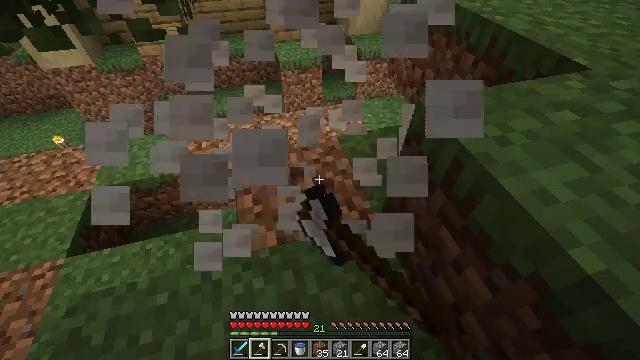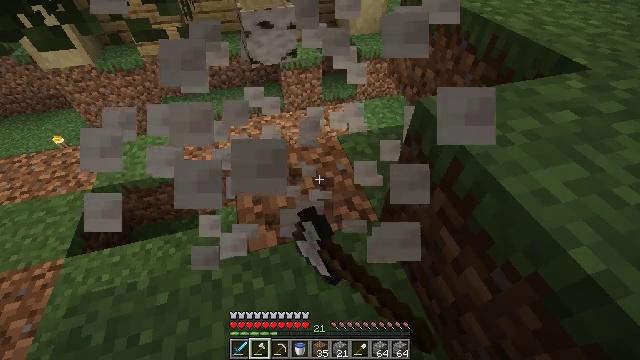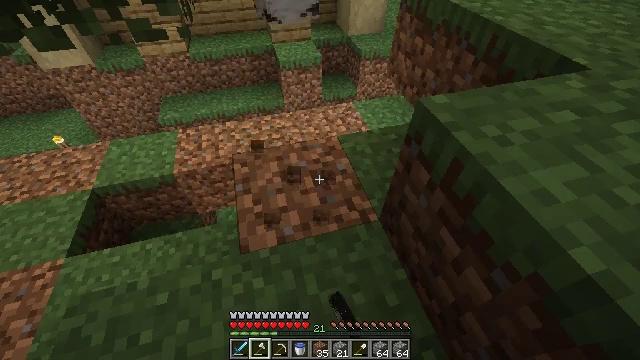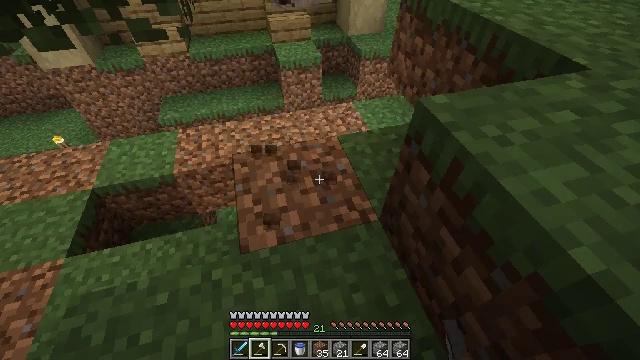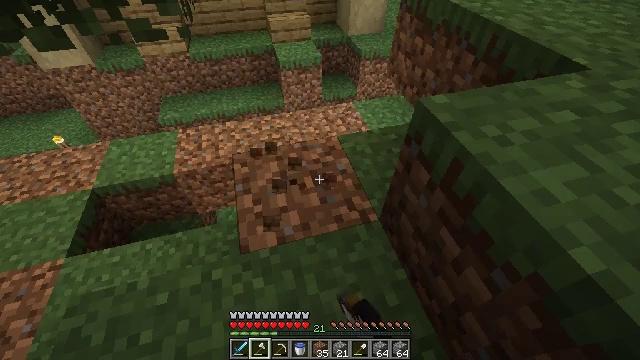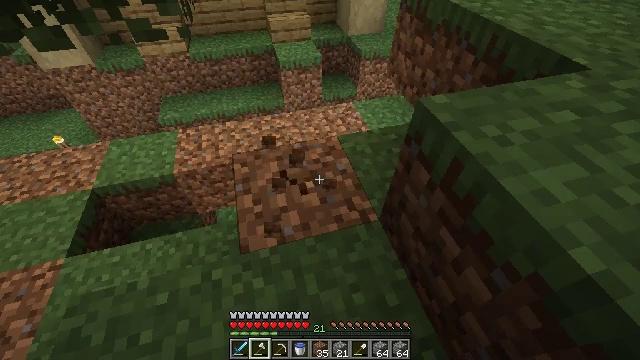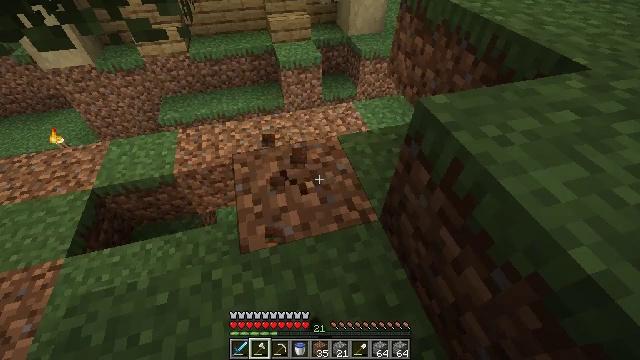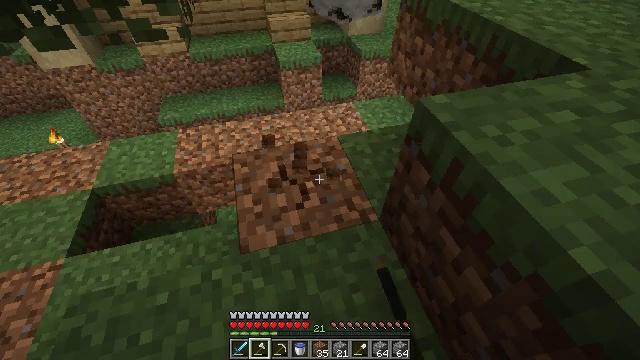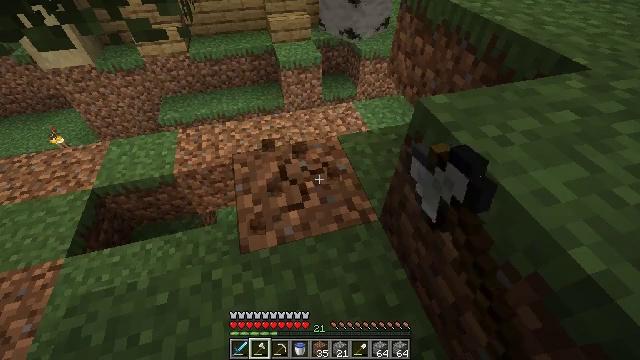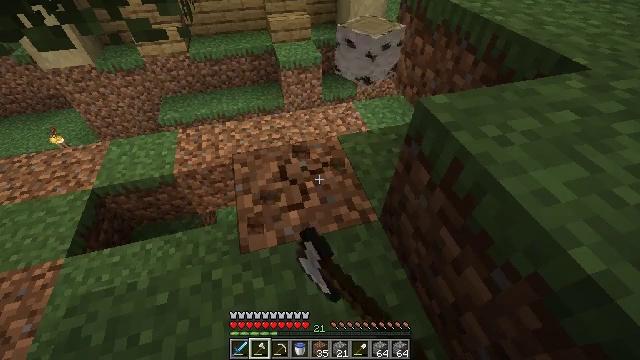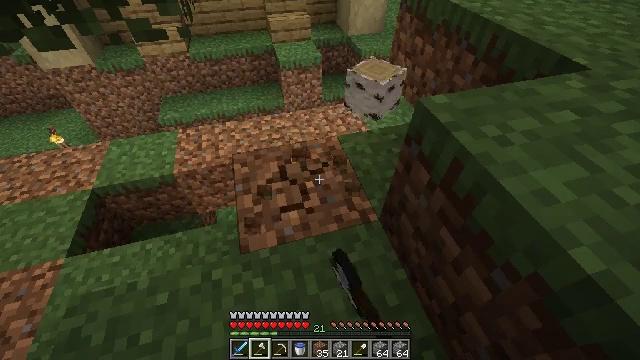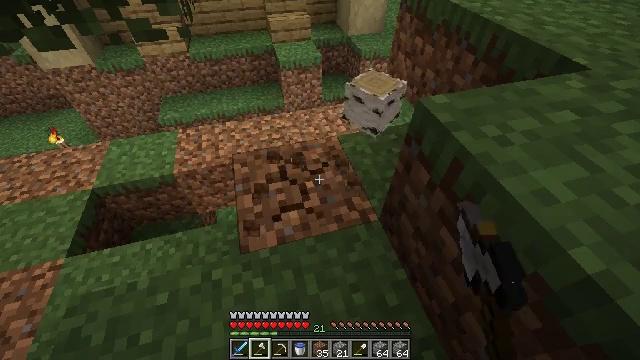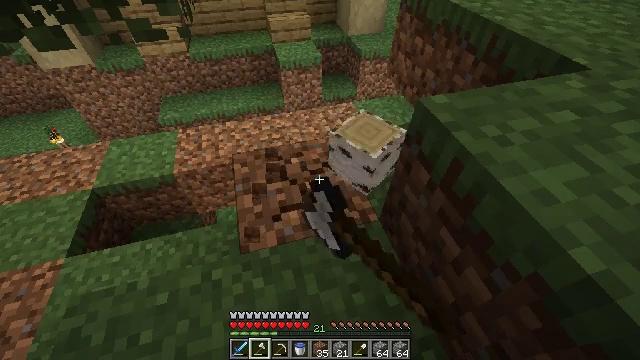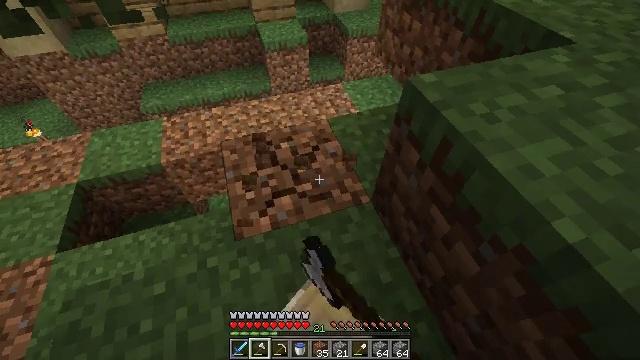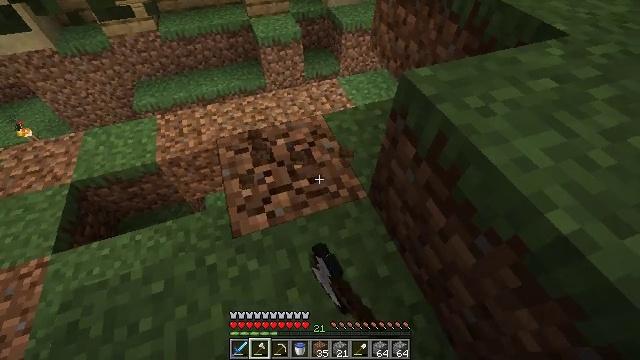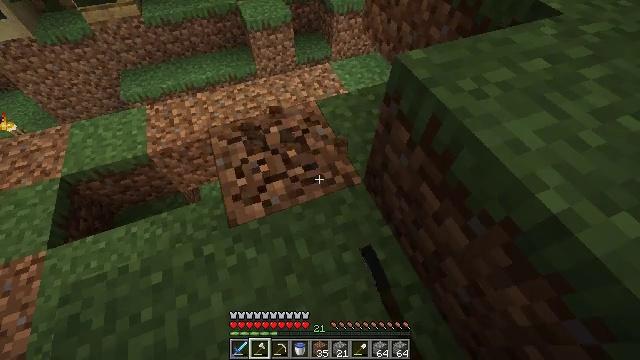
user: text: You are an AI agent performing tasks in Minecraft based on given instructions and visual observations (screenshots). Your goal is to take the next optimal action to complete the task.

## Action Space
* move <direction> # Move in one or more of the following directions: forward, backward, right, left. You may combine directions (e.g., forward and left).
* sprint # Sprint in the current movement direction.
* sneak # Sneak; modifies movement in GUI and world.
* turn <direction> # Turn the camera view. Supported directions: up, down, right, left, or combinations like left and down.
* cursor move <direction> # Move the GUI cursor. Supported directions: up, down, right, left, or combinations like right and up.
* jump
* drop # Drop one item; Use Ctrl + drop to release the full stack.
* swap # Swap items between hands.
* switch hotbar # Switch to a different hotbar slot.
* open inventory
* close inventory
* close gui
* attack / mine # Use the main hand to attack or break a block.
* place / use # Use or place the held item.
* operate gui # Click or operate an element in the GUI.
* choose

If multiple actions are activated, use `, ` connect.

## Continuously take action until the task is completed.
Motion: motion action
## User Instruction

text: Get dirt block.
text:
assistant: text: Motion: attack / mine
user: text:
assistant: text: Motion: attack / mine
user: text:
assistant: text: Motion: attack / mine
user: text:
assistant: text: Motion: attack / mine
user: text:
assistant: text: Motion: attack / mine
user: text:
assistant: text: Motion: attack / mine
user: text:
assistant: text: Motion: attack / mine
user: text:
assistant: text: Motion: attack / mine
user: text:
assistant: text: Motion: attack / mine
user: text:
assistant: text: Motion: attack / mine
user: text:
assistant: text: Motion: attack / mine
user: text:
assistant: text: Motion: attack / mine
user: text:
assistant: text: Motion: turn right and down, attack / mine
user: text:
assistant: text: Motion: turn right, attack / mine
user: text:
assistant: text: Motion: turn right and down, attack / mine
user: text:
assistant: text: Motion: turn down, attack / mine
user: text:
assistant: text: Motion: attack / mine
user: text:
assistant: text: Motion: attack / mine
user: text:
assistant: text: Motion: attack / mine
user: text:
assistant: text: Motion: attack / mine
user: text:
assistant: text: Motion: turn right and down
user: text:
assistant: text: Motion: no_op